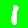
Digit: 1